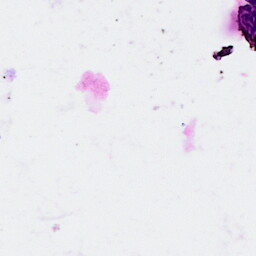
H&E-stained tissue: Breast